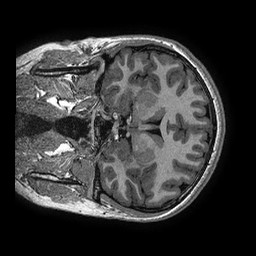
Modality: T1w
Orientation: coronal
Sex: male
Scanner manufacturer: ge
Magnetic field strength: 3 T
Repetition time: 0.006952 s
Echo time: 0.00292 s